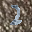
Label: 2